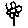
Label: flower